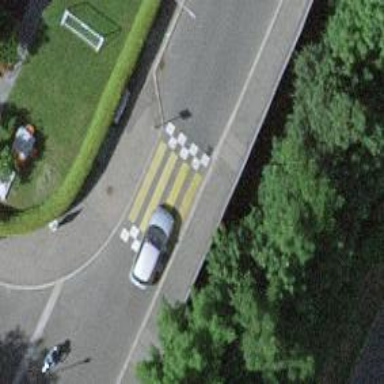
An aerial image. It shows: Kerb serving as barrier.